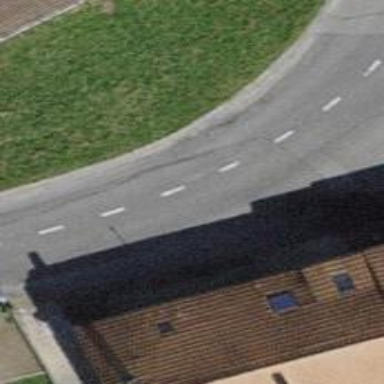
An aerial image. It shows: Asphalt road classified as tertiary.